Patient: sex F, age 44
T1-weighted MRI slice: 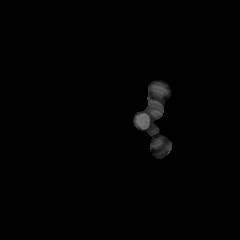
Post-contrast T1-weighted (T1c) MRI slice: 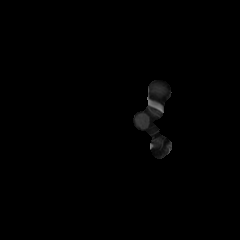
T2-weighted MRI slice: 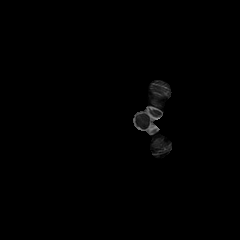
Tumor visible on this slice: no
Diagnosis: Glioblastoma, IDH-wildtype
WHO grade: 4